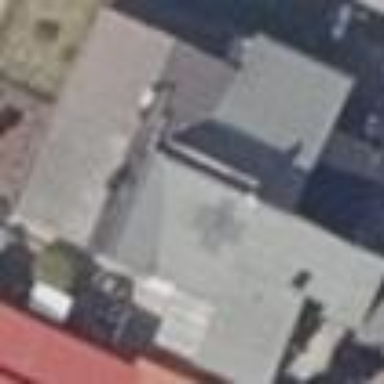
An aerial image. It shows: Simple house.